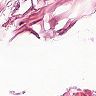
Metastatic tissue present: no